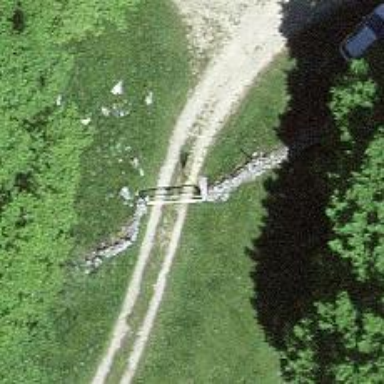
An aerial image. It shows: Gate.